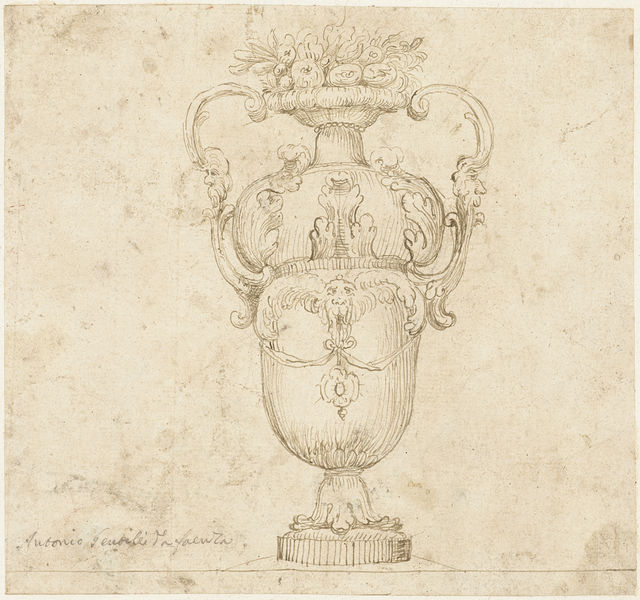
Titel: Ontwerp voor een siervaas met vruchten
Künstler: Antonio Gentile da Faenza
Standort: Amsterdam
Institution: Rijksmuseum
Schlagwörter: black, face, gold, nose, old, flowers, vase, eyes, drawing, paper, sketch, leaves, design, draft, art, flower pot, lines, cup, base, chart, victory, goblet, blueprint, handle, trophy, antonio, pape3r